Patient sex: M
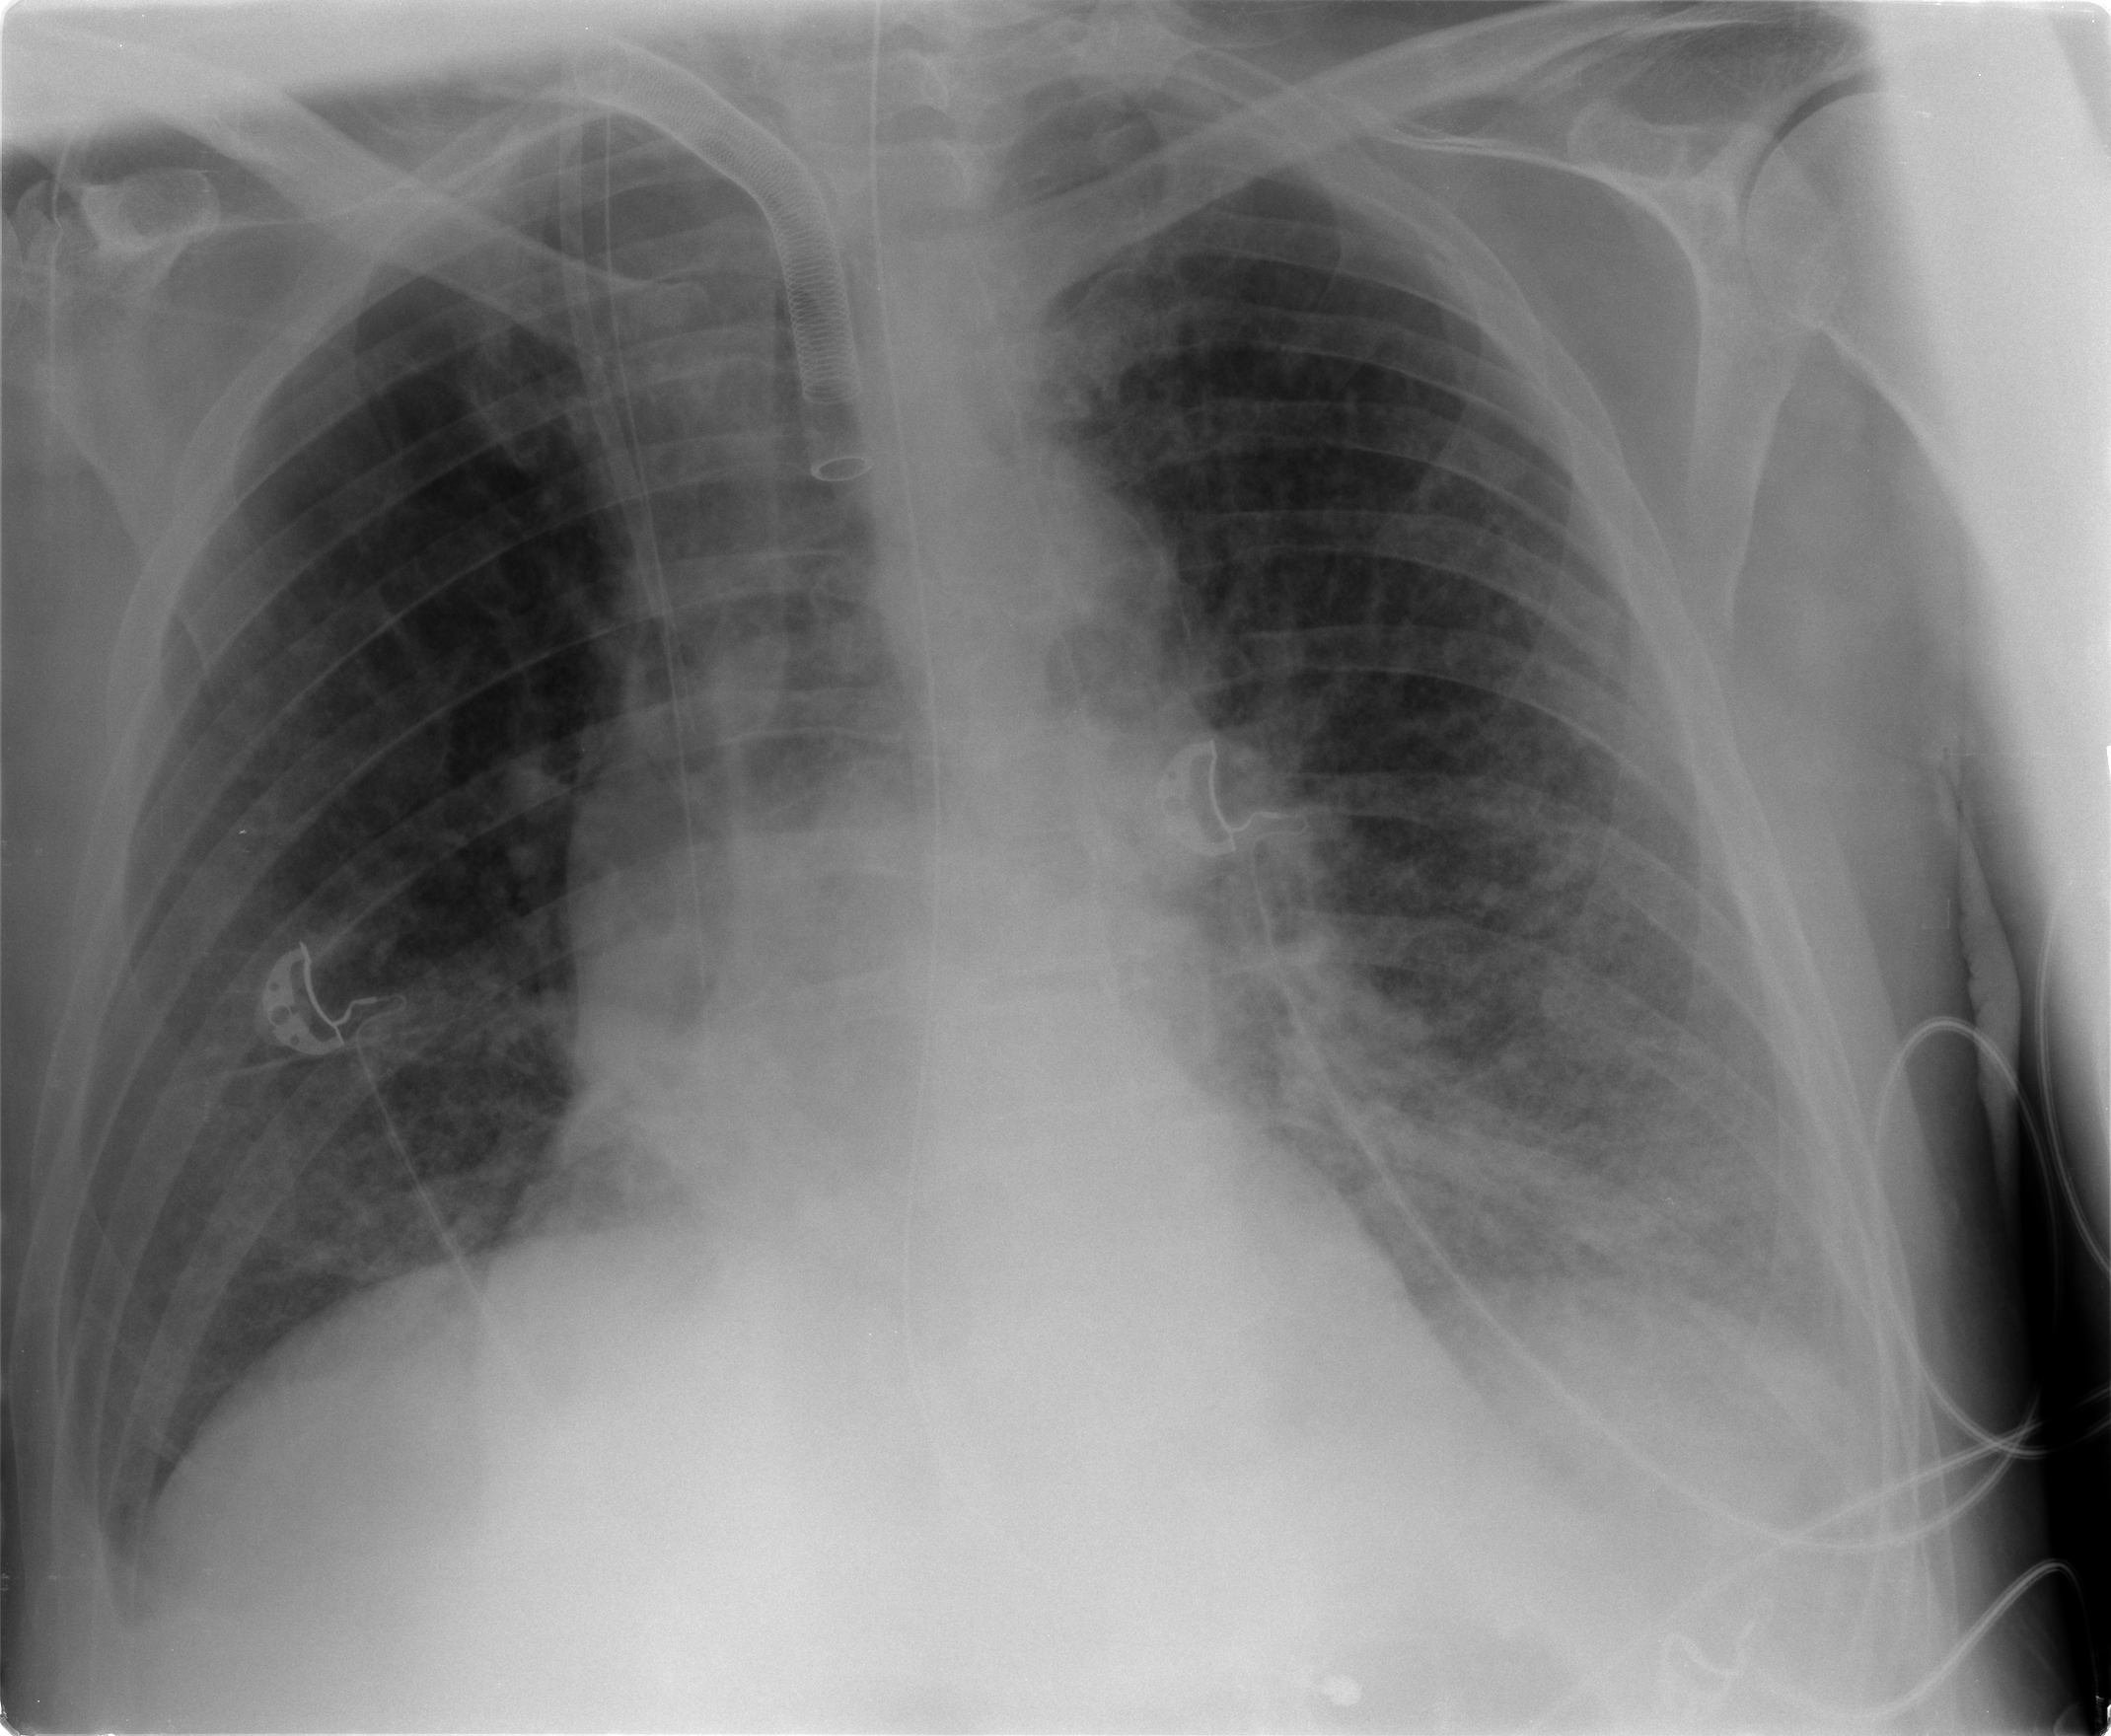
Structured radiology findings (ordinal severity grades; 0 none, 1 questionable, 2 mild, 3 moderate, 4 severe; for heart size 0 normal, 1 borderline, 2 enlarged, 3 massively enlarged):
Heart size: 2
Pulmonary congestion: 2
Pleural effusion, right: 2
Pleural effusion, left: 2
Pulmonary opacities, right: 2
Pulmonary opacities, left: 3
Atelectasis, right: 2
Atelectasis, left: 3